Aerial crown-view tile of a tropical tree (Barro Colorado Island, Panama), acquired 20250715:
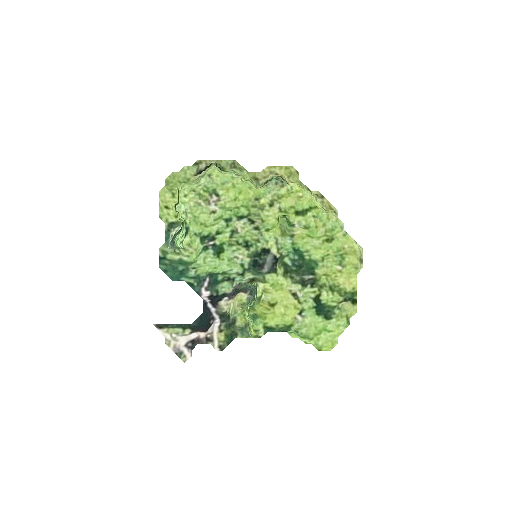
Species: Lonchocarpus heptaphyllus
GBIF accepted scientific name: Lonchocarpus heptaphyllus
Crown area: 44.357 m²